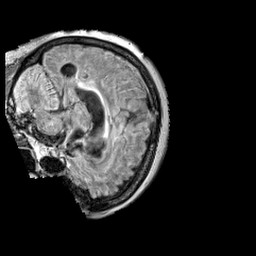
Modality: FLAIR
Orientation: sagittal
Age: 65
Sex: female
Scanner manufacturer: siemens
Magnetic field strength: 3 T
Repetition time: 5 s
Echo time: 0.387 s